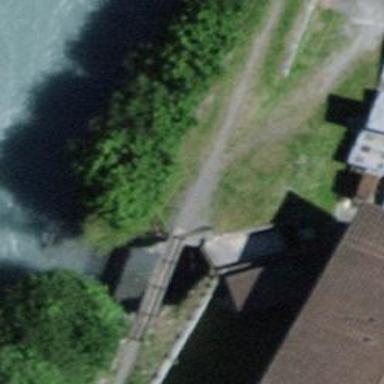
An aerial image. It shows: Path along embankment.